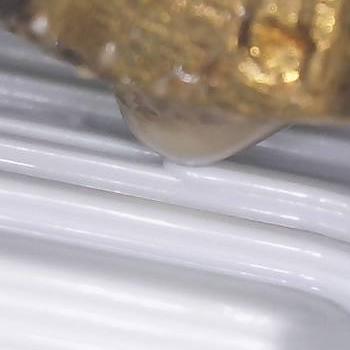
Flow rate: 200%